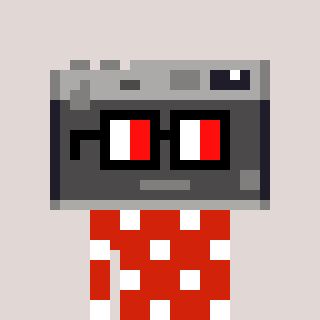
a pixel art character with square glasses with black frames and red eyes, a camera-shaped head and a red-colored body on a warm background